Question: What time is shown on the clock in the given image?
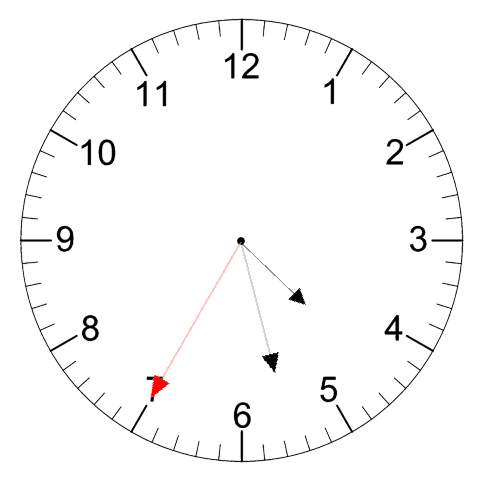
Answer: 04:27:35